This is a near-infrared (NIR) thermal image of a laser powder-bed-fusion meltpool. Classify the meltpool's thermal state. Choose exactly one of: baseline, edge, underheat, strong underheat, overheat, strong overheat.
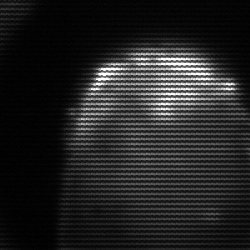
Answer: edge